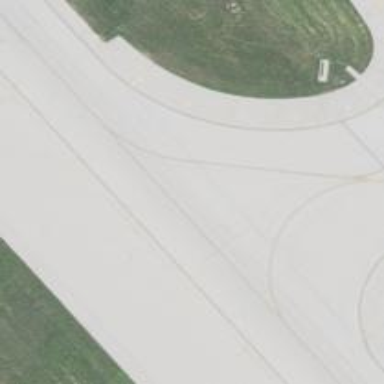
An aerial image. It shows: Image of taxiway at airport.